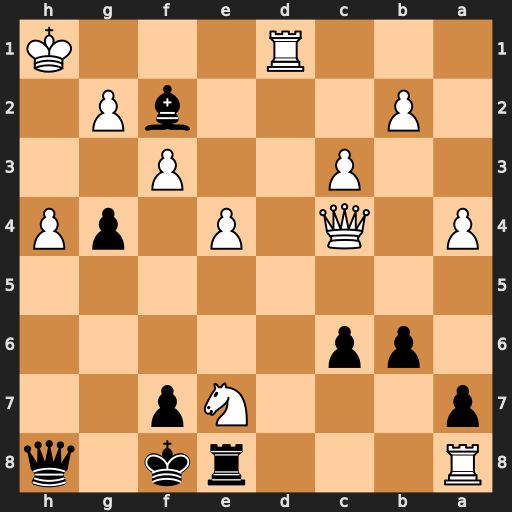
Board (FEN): R3rk1q/p3Np2/1pp5/8/P1Q1P1pP/2P2P2/1P3bP1/3R3K
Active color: b
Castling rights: -
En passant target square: -
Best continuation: Qxh4#